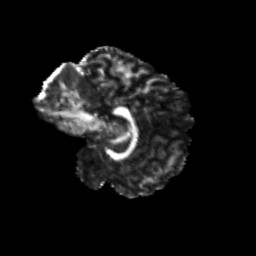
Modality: FA
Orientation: sagittal
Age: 19
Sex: female
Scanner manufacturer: siemens
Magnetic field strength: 3 T
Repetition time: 3.5 s
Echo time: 0.104 s